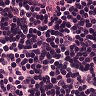
Metastatic tissue present: no